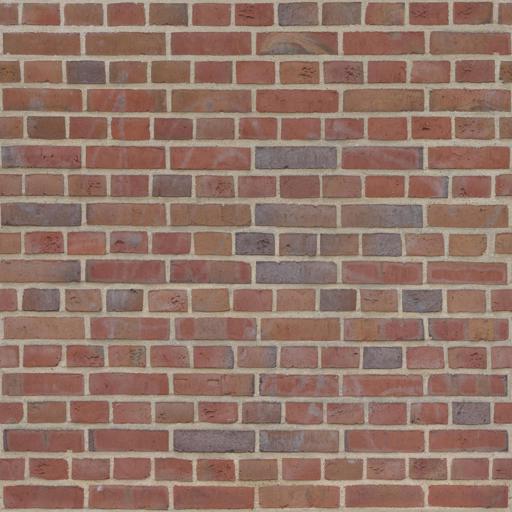
Tags: brick bricks clean flat modern red